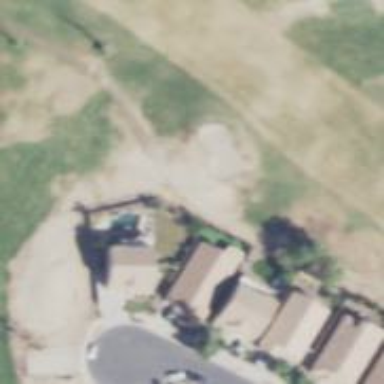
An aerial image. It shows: Path designated for golf carts.